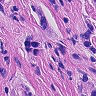
Metastatic tissue present: yes